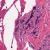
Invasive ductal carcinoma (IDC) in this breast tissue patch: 0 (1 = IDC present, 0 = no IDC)